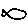
Label: fish